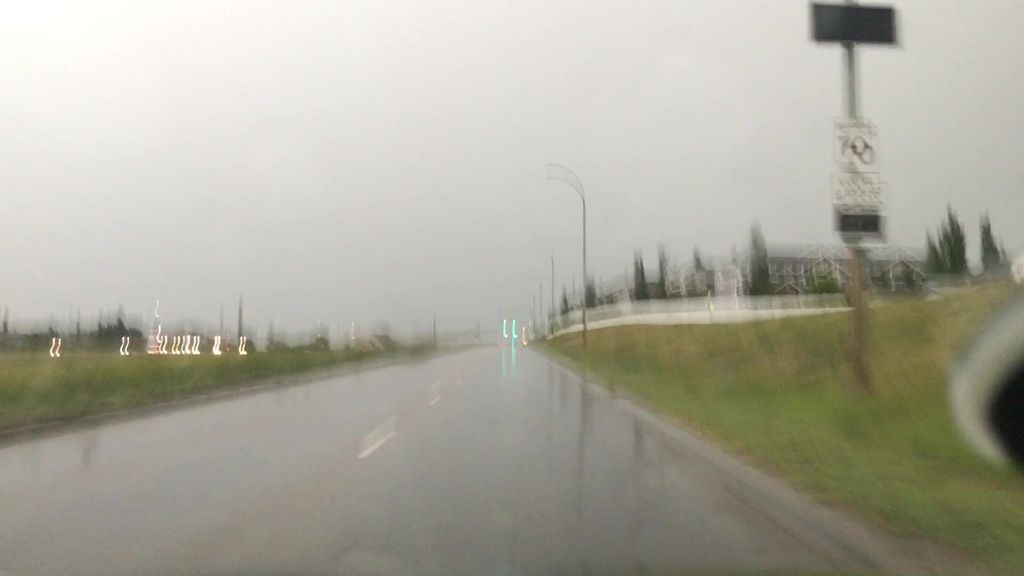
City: edmonton